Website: home-depot
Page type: customer-info-address
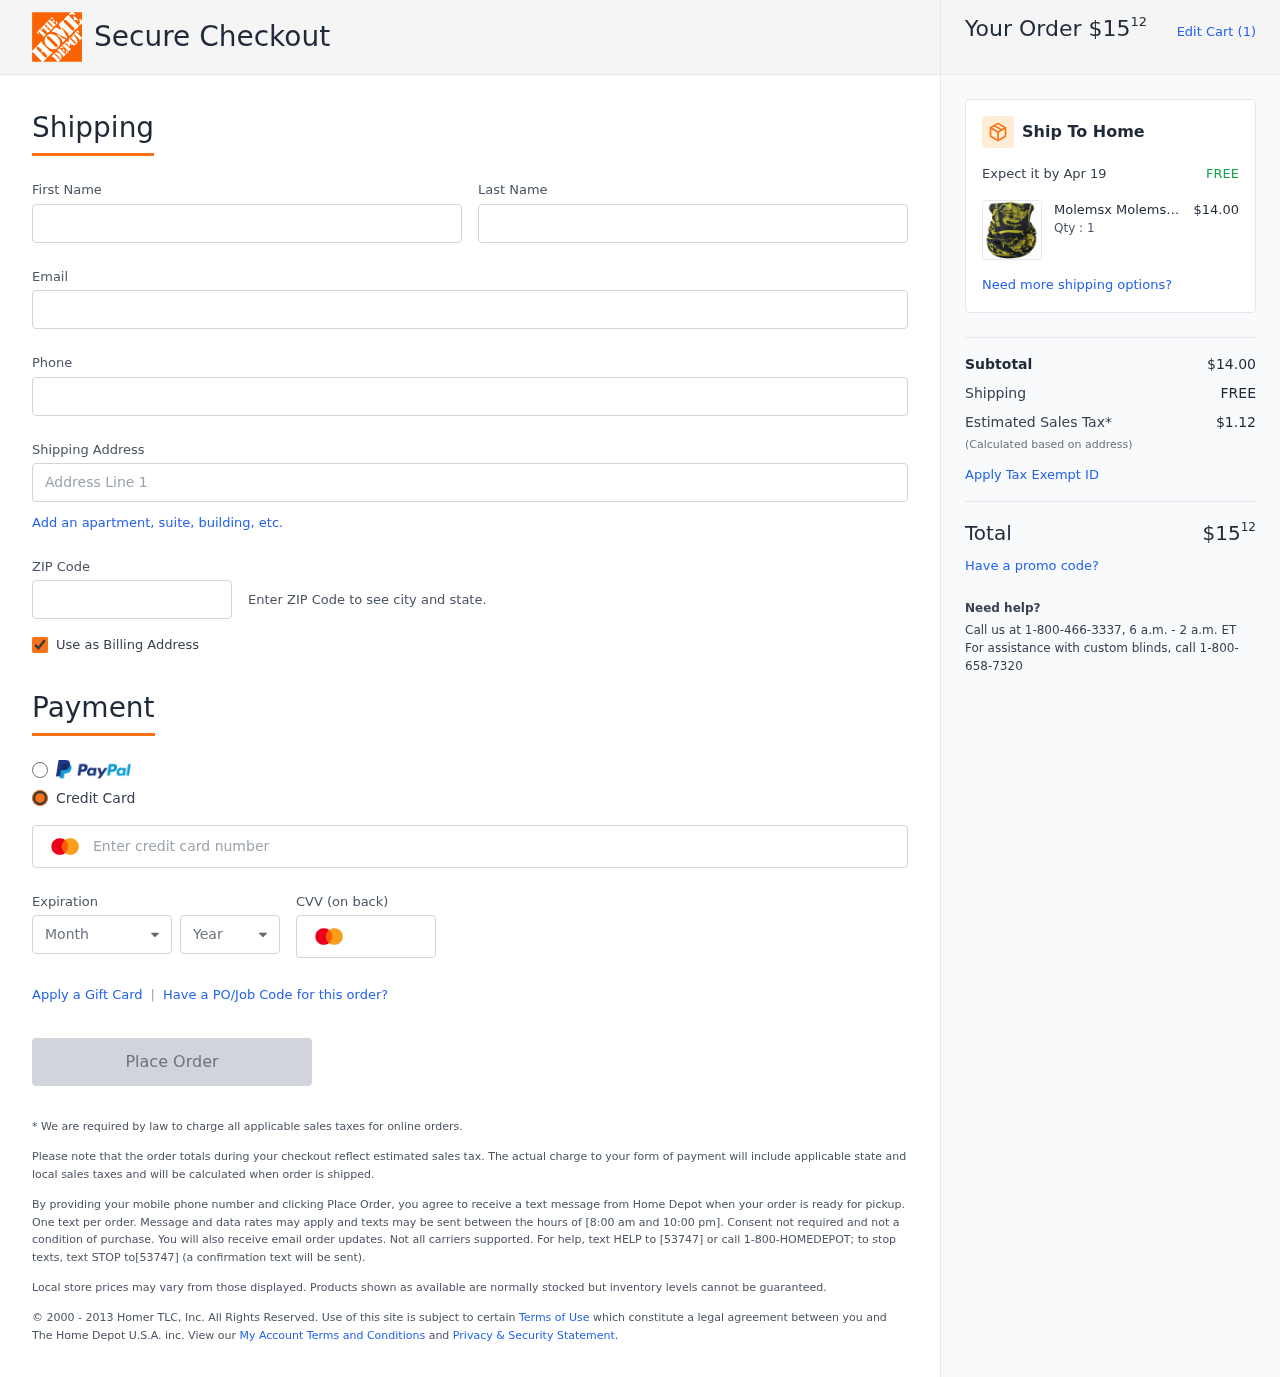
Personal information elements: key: PII_CARD_CVV
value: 855
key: PII_CARD_EXPIRY_MONTH
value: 11
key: PII_CARD_EXPIRY_YEAR
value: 28
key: PII_CARD_NUMBER
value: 2720 8892 9936 4373
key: PII_EMAIL
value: ericbullock@gmail.com
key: PII_FIRSTNAME
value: Eric
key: PII_LASTNAME
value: Bullock
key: PII_PHONE
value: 6024966845
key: PII_POSTCODE
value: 89450
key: PII_STREET
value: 4852 Elizabeth Station
Product elements: key: PRODUCT1_BRAND
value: Molemsx
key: PRODUCT1_NAME
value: Molemsx Face Mask Bandanas for Men Women Neck Gaiter Summer Cooling Face Cover Face Dust Mask for Fi
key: PRODUCT1_NAME
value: Molemsx Face Mask Ba...
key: PRODUCT1_PRICE
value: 14
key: PRODUCT1_QUANTITY
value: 1
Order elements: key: ORDER_TOTAL
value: $1512
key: ORDER_NUM_ITEMS
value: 1
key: ORDER_DELIVERY_DATE
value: Apr 19
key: ORDER_SUBTOTAL
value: $14.00
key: ORDER_SHIPPING_COST
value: FREE
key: ORDER_TAX
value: $1.12